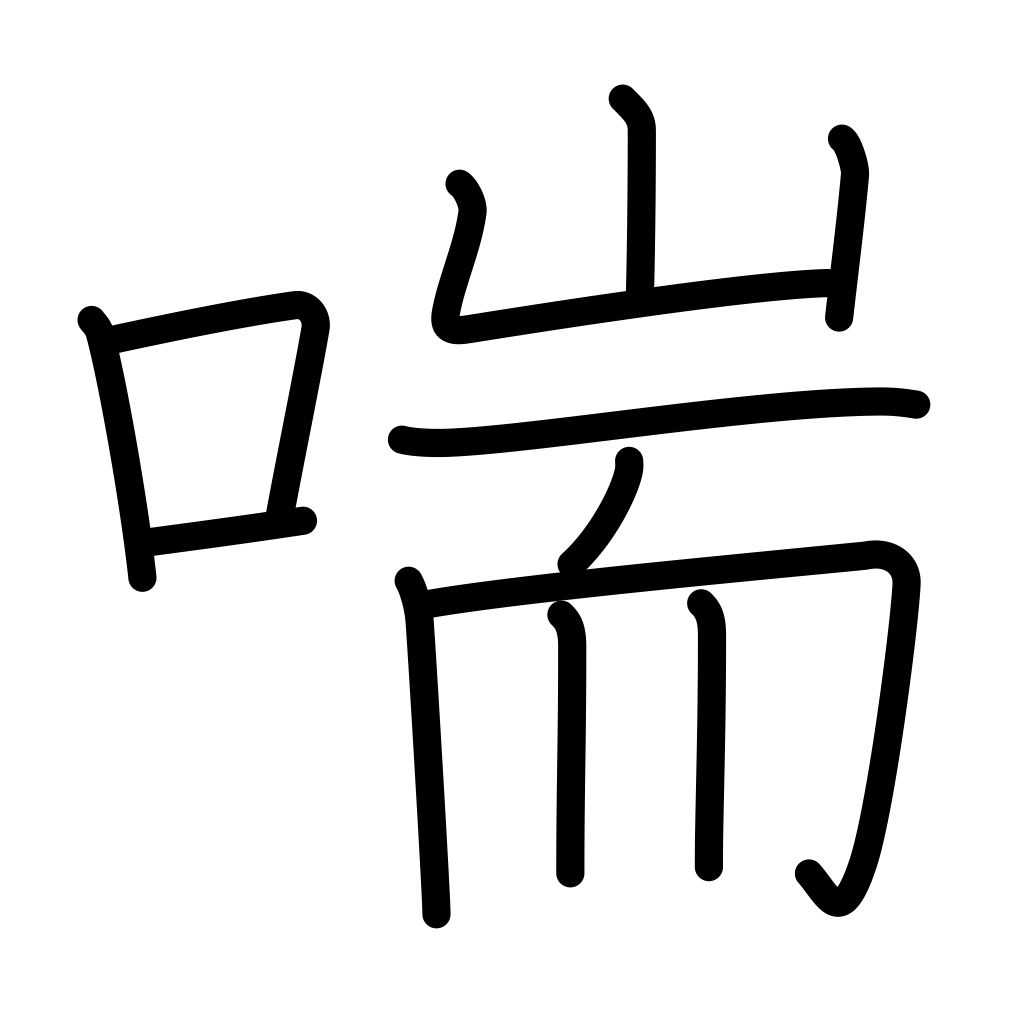
Meaning: pant, gasp, breathe hard